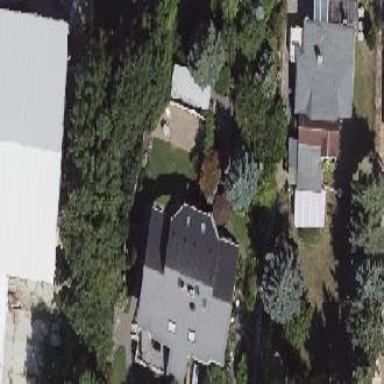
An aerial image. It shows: Residential house with gabled roof.